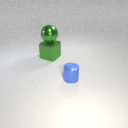
large green metal cube below large green metal sphere